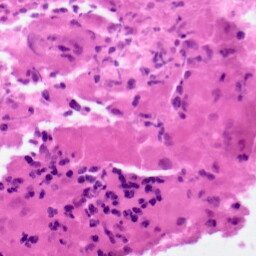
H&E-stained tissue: Pancreatic